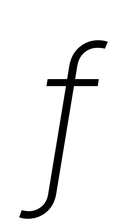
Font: Inter-Italic_ExtraLight_Italic